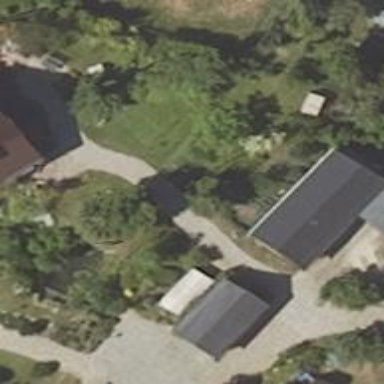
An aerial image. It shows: Driveway.